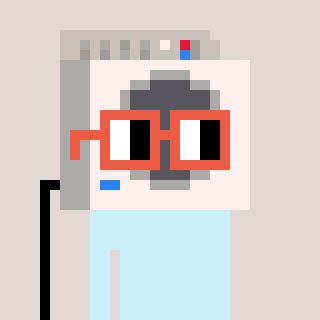
a pixel art character with square orange glasses, a washing machine-shaped head and a grayscale-colored body on a warm background